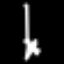
Label: airplane